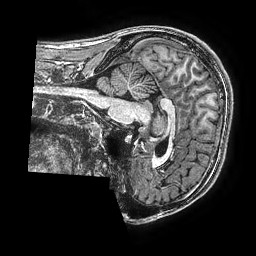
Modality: T1w
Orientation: sagittal
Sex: male
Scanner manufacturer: ge
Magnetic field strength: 3 T
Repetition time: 0.00766 s
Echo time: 0.003476 s